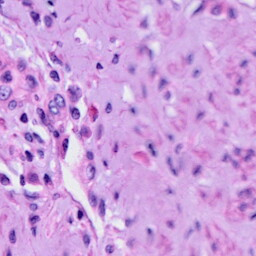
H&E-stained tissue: Cervix